Question: I was wondering if a solution exists in pure CSS to color the intersection between two divs.
For exemple, if I have two divs, with the same class like this:
'''
<div class="orange_square"></div>
<div class="blue_square"></div>
'''
They are placed on the page so they so they overlap, like this:

I want the intersection of these two divs to be colored in red, and this in CSS only. I was wondering if something like this existed:
'''
.orange_square {
background-color:orange;
}
.blue_square {
background-color:blue;
}
.orange_square [overlap_operator?] .blue_square {
background-color:red;
}
'''
Is that possible?
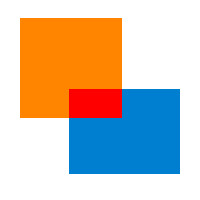
Answer: ## Unfortunately, not in 'Pure CSS'
(sorry)
## However...
Although there isn't a way to calculate & define define such a area in CSS, if you know the dimensions of the two 'parent' 'divs', you can hard code it without adding additional DOM clutter, which is going to be as close as you can get just using CSS and 'div' elements:
## Demo Fiddle
HTML
'''
<div></div>
<div></div>
'''
CSS
'''
div {
position:absolute;
height:100px;
width:100px;
}
div:first-of-type {
background:orange;
}
div:last-of-type:before {
content:'';
height:33px;
width:33px;
display:block;
position:absolute;
background:red;
}
div:last-of-type {
background:lightblue;
top:75px;
left:75px;
}
'''